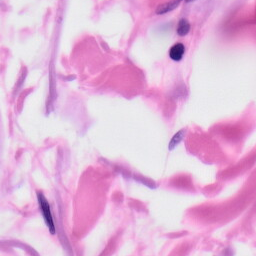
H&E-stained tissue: Skin